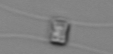
Label: Chaetoceros_similis